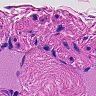
Metastatic tissue present: no